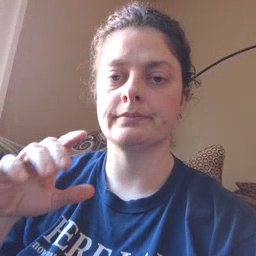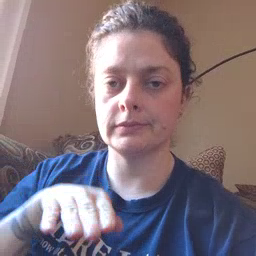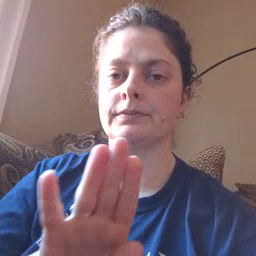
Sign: into